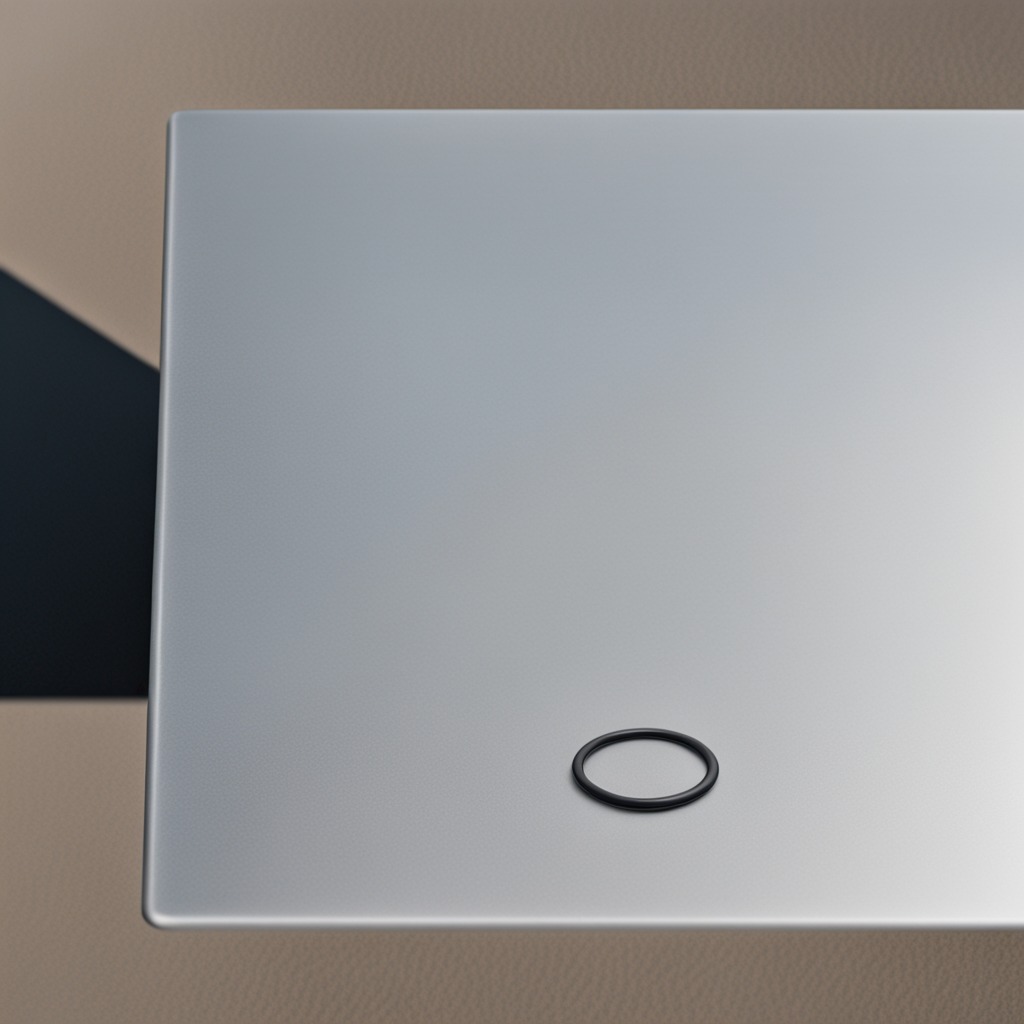
A rubber O-ring is lying on the textured surface.